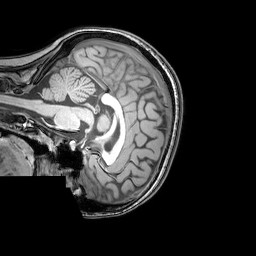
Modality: T1w
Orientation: sagittal
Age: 26
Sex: female
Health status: healthy
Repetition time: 0.081 s
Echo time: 0.037 s